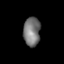
Tissue: lung
Cell type: Fibroblasts
Senescence score: 0.6588
Nuclear area (px): 481
Mean DAPI intensity: 117.337